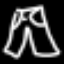
Label: pants